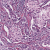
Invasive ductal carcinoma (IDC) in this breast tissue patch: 1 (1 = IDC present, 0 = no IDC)